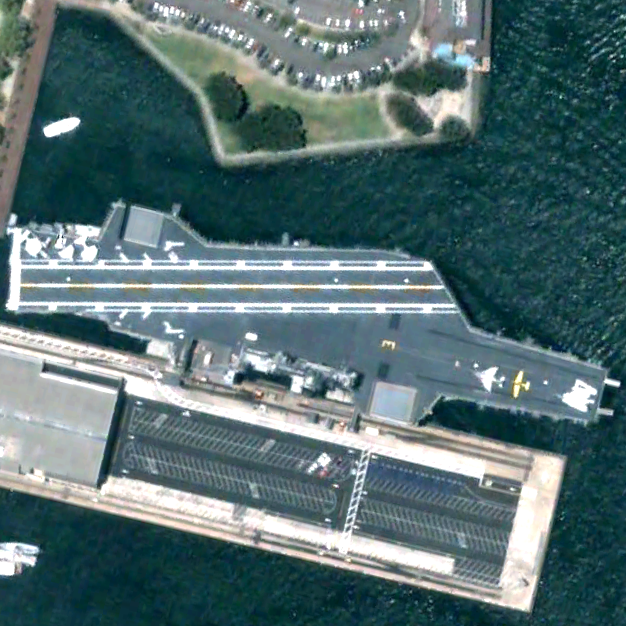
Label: aircraft_carrier